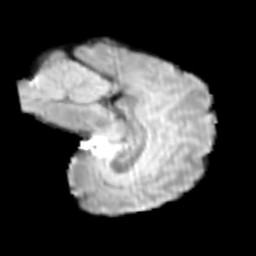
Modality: T2w
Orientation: sagittal
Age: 13
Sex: male
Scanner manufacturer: siemens
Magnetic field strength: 3 T
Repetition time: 3.8 s
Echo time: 0.07 s